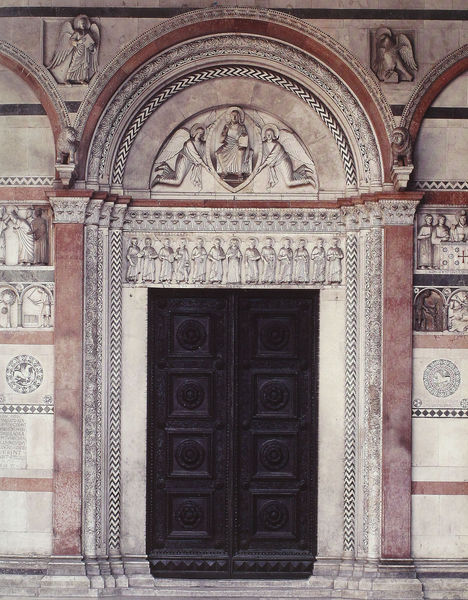
Titel: Hauptportal
Standort: Lucca, S. Martino (EU - I)
Schlagwörter: weiß, holz, marmor, schwarz, säulen, tür, rot, ornament, innenraum, kirche, engel, relief, bogen, italien, pilaster, figuren, rundbogen, eingang, palast, kapitell, portal, löwen, christus, jesus, kirchentüre, siena, florenz, löwe, heilige, madonna, kirhce, tympanon, mandorla, triptychon, wandvorlage, arkantusblatt, roter stein